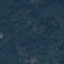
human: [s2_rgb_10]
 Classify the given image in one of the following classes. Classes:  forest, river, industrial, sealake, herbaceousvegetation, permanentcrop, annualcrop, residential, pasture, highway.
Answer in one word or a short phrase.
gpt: Forest